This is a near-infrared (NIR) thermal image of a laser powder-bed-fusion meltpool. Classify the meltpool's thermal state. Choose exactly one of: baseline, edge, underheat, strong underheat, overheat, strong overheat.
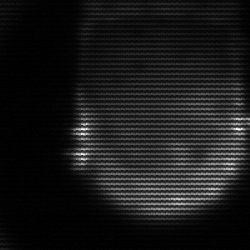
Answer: edge